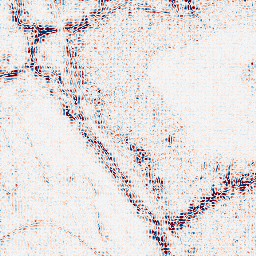
Category: wavelet
Decomposition family: wavelet_dwt
Decomposition parameters: wavelet: db8
level: 2
Upsampling method: sinc_hamming
Upsampling parameters: scale: 4
kernel_size: 4
Upsampling scale: 4